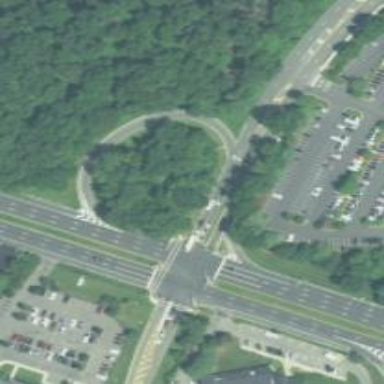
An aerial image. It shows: Trunk link highway.